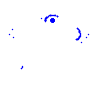
Particle: pion